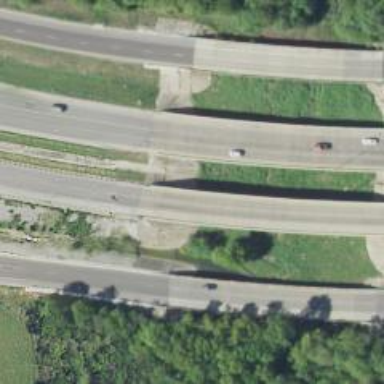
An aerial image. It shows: Motorway bridge.